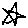
Label: star